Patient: sex M, age 76
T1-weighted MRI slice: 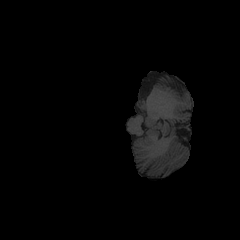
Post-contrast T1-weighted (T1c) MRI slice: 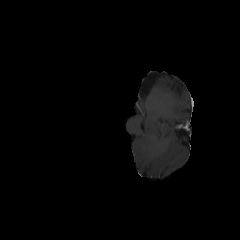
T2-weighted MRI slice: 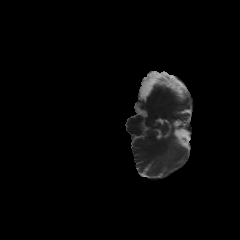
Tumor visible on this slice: no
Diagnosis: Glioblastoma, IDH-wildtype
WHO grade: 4